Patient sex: M
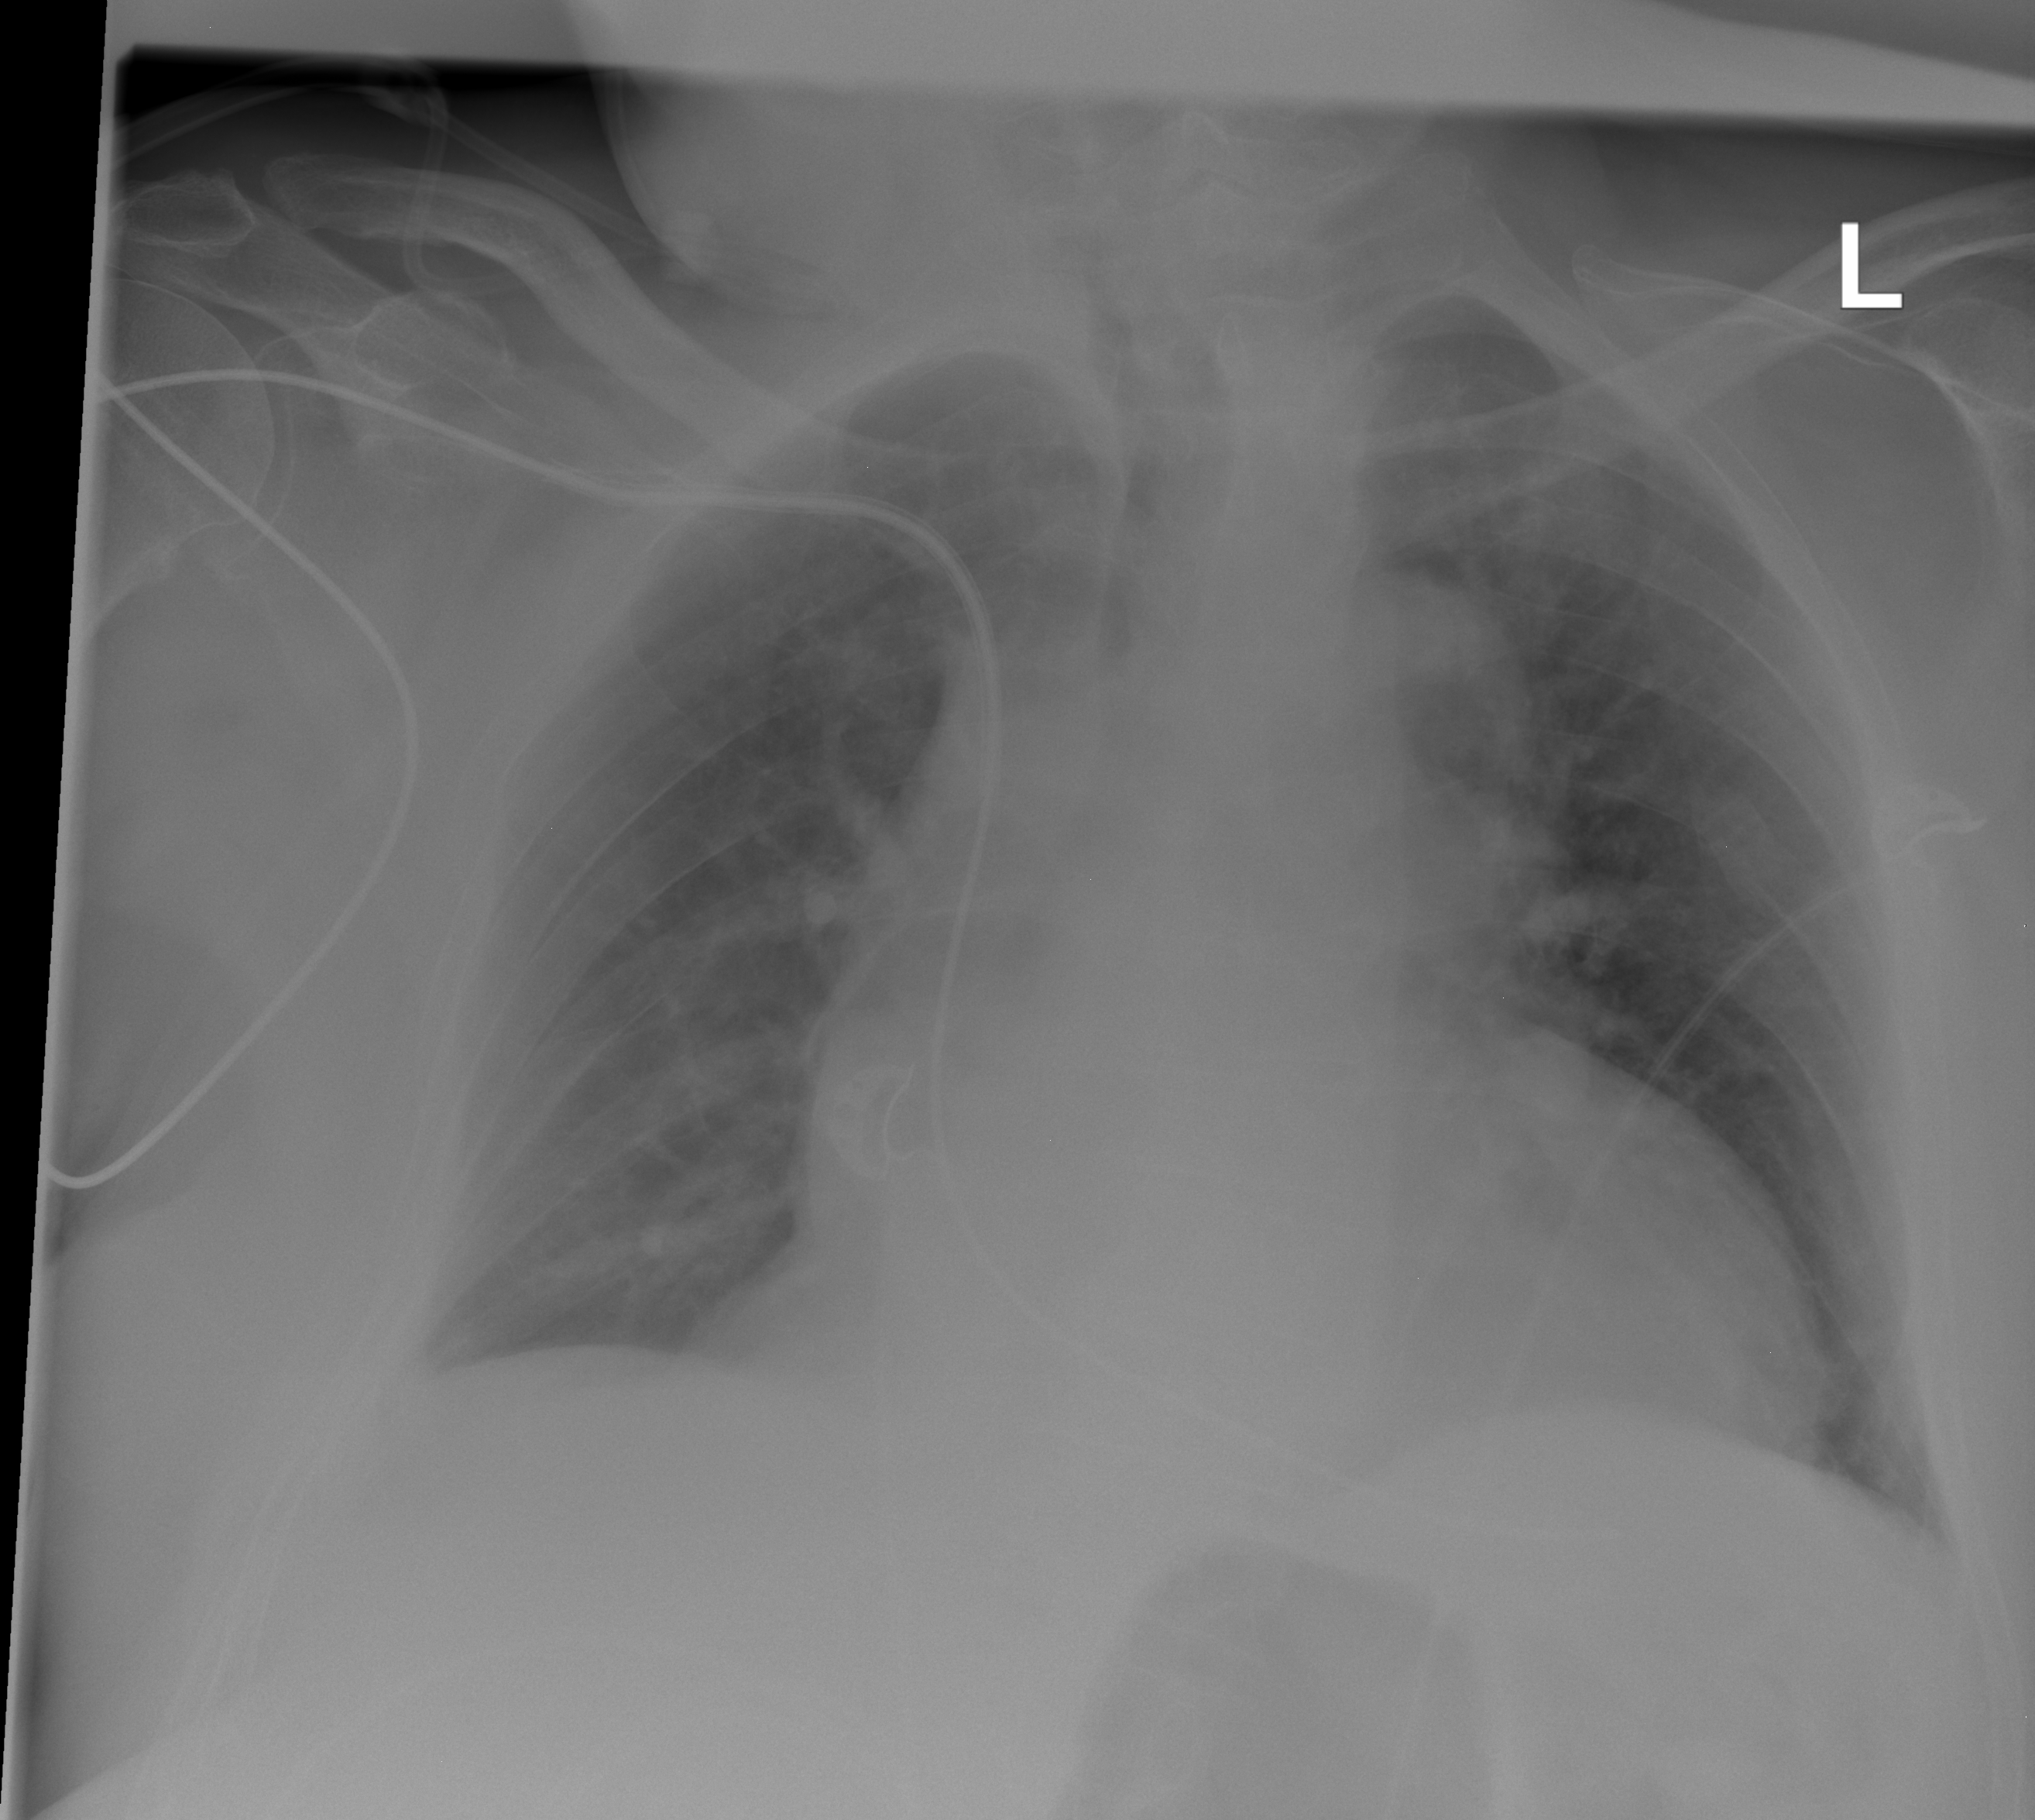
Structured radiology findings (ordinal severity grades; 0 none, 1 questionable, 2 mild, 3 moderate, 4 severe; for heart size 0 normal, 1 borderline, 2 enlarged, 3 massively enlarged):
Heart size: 2
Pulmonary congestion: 0
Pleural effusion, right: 0
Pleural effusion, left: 0
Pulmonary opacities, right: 0
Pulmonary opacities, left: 0
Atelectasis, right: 1
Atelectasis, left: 0